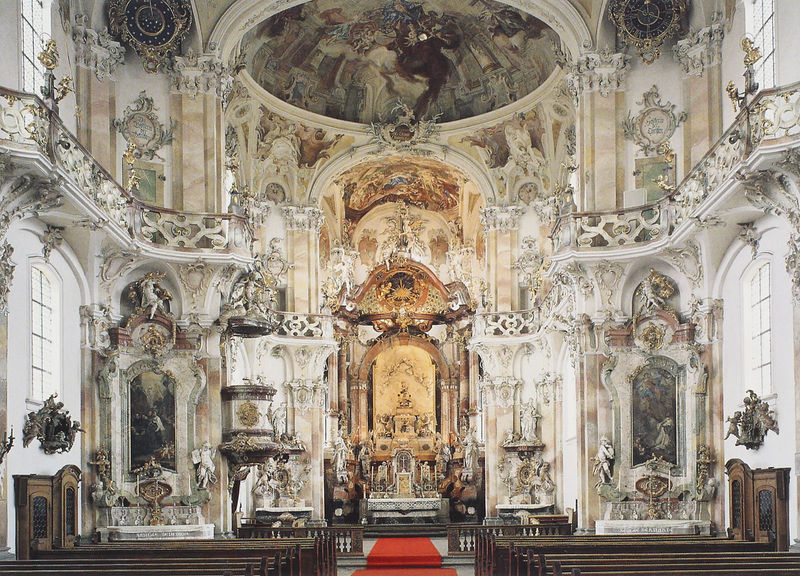
Titel: Birnau, Ausstattung des Innenraums
Künstler: Joseph Anton Feuchtmayer
Standort: Birnau am Bodensee, Wallfahrtskirche (EU - D - BW)
Schlagwörter: weiß, geschwungen, marmor, rot, malerei, barock, innenraum, kirche, gold, rokoko, balkon, empore, kuppel, kerzen, stuck, stufen, fotografie, umgang, altar, bänke, kanzel, apsis, fresken, fresko, deckenmalerei, zentralbau, hauptaltar, deckenmalereien, stukkatur, wandmalereien, beichtstühle, fotoinnenraum, kirshe